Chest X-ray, PA view. Patient: 55 years old, sex F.
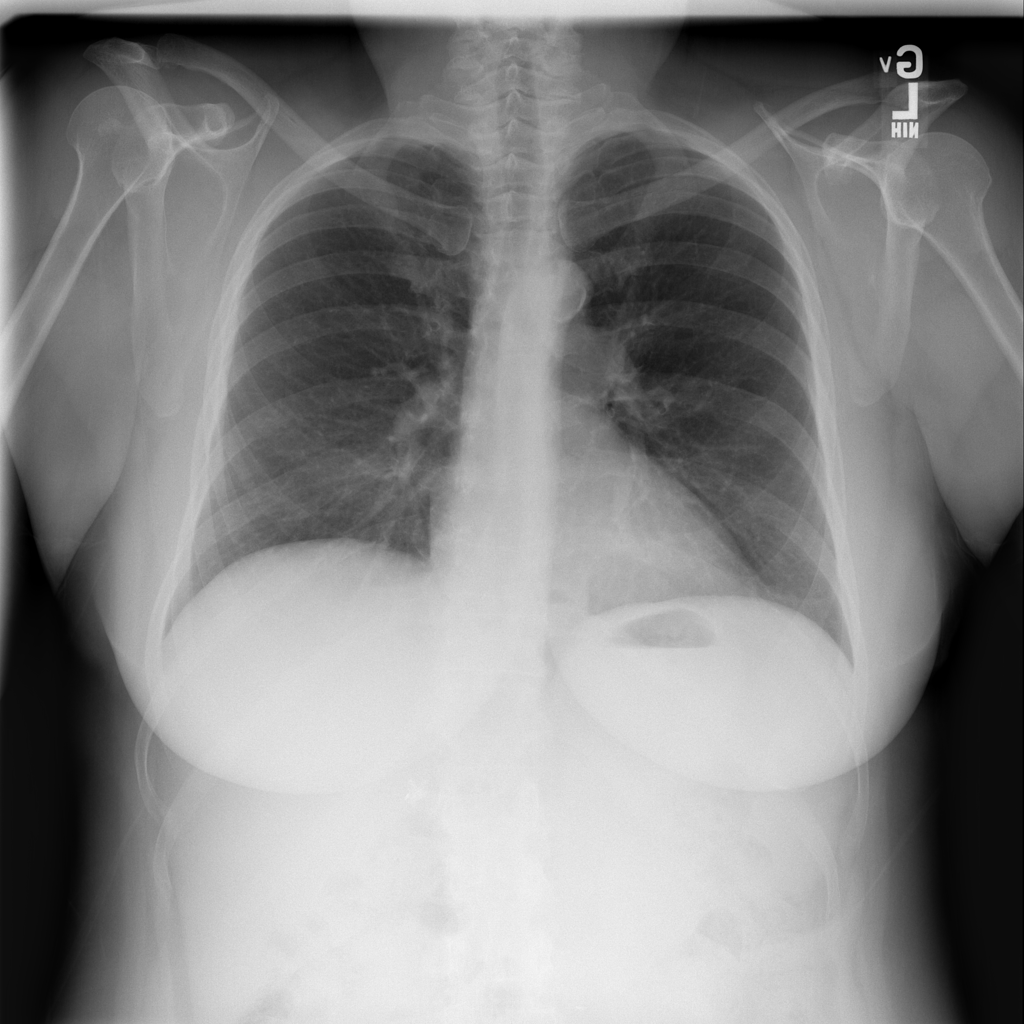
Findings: No Finding